Question: I am implementing a Service Bus and having a look at MassTransit. My pattern is not Publish/Subscribe but Sender/Receiver where the Receiver can be offline and came back online later.
Right now I am starting to write my tests to verify that MassTransit succesfully deliver the message using the following code:
'''
bus = ServiceBusFactory.New(sbc =>
{
sbc.UseMsmq(
cfg =>
{
cfg.Configurator.UseJsonSerializer();
cfg.Configurator.ReceiveFrom("msmq://localhost/my_queue");
cfg.VerifyMsmqConfiguration();
});
});
'''
Then I grab the bus and publish a message like this:
'''
bus.Publish<TMessage>(message);
'''
As I can notice from MSMQ, two queues are created and the message is sent cause Mass Transit does not raise any error but I cannot find any message in the queue container.

What am I doing wrong?
Reading the Mass Transit newsgroup I found out that in a scenario of Sender/Receiver where the receiver can come online at any time later, the message can be using this code:
'''
bus.GetEndpoint(new Uri("msmq://localhost/my_queue")).Send<TMessage>(message);
'''
Again in my scenario I am a Publisher/Subscriber but a Sender/Receiver.
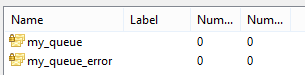
Answer: First, to send, you can use a simple EndpointCacheFactory instead of a ServiceBusFactory...
'''
var cache = EndpointCacheFactory.New(x => x.UseMsmq());
'''
From the cache, you can retrieve an endpoint by address:
'''
var endpoint = cache.GetEndpoint("msmq://localhost/queue_name");
'''
Then, you can use the endpoint to send a message:
'''
endpoint.Send(new MyMessage());
'''
To receive, you would create a bus instance as you specified above:
'''
var bus = ServiceBusFactory.New(x =>
{
x.UseMsmq();
x.ReceiveFrom("msmq://localhost/queue_name");
x.Subscribe(s => s.Handler<MyMessage>(x => {});
});
'''
Once your receiver process is complete, call 'Dispose' on the IServiceBus instance. Once your publisher is shutting down, call 'Dispose' on the IEndpointCache instance.
Do not dispose of the individual endpoints ('IEndpoint') instances, the cache keeps them available for later use until it is disposed.